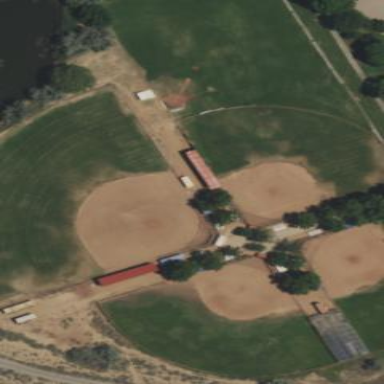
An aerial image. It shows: Baseball pitch for leisure land activities.